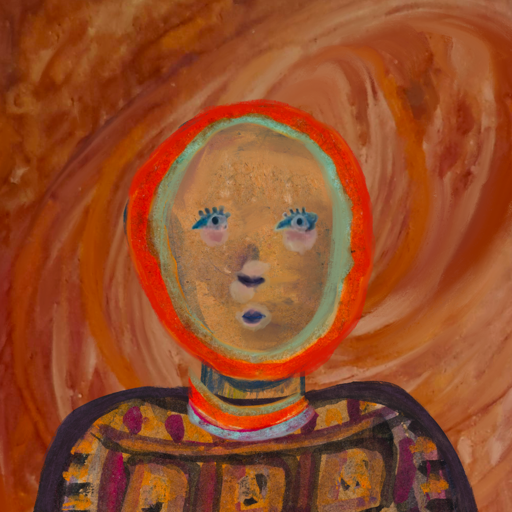
Background: Pious_Lady, Head And Neck Front: In_The_Sun, Face Front: Hill_Girl, Bust: Doll, Hair Front: Sisters, Head Accessory: Blank, Second Necklace: Blank, Necklace: Sisters, Baby: Blank